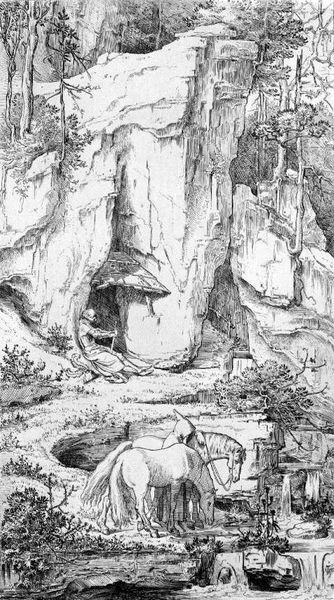
Titel: Ein Einsiedler führt Rosse zur Tränke
Künstler: Moritz von Schwind
Standort: Karlsruhe
Institution: Staatliche Kunsthalle Karlsruhe
Schlagwörter: baum, berg, dunkel, felsen, laub, mann, schatten, umhang, wasser, weiß, bäume, fluss, komposition, landschaft, menschen, see, sitzen, teich, äste, grau, hell, männer, schwarz, zeichnung, dach, gras, tiere, weg, wiese, hochformat, mütze, trinken, wand, mensch, stein, steine, bach, baumstamm, gräser, natur, stamm, weide, brücke, busch, büsche, einsam, gebüsch, hütte, pfad, sträucher, land, kutte, höhle, kontrast, tal, wald, wasserfall, pferd, pferde, garten, holzschnitt, ruhe, ruhen, stab, abhang, berge, fels, felswand, gebirge, grafik, monochrom, linien, schlucht, steil, pause, rast, tannen, stämme, unterstand, deutsch, klippe, eingang, tusche, alter, einöde, flussbett, linie, kohle, druck, radierung, stich, scharz, schwarzweiß, bleistift, tanne, ritter, schimmel, kiefer, ross, geäst, wanderer, märchen, mönch, kiefern, heiliger, trog, tränke, umwelt, zipfelmütze, gestrüpp, tränken, dürer, fließen, erschöpft, rasten, druch, waser, schroff, kapuze, schwerz, schwarz/weiß, quelle, eremit, ewasser, einsiedler, prärie, märchenhaft, rinnsaal, stollen, mine, einsiedelei, bergwerk, unterschlupf, wef, emirit, bläume, ebäume, erasrt, heremit